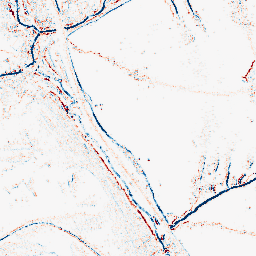
Category: morphological
Decomposition family: morphological_square
Decomposition parameters: operation: average
size: 3
Upsampling method: sinc_hamming
Upsampling parameters: scale: 4
kernel_size: 16
Upsampling scale: 4